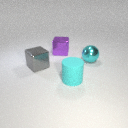
large gray metal cube in front of large cyan metal sphere